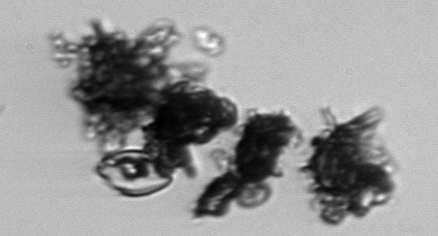
Label: Thalassiosira_TAG_external_detritus